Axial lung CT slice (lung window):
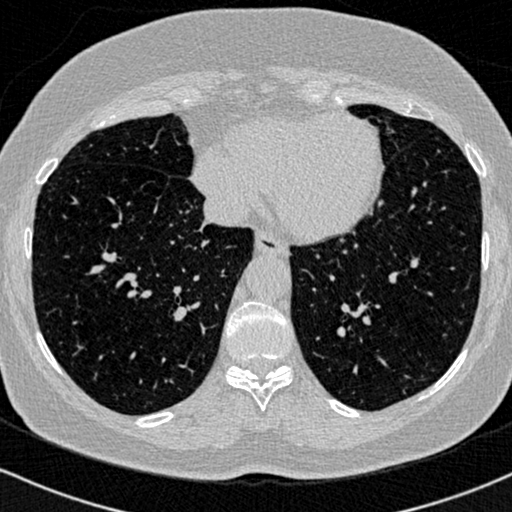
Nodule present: no